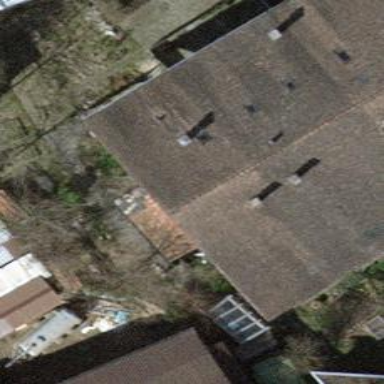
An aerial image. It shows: Terrace building.